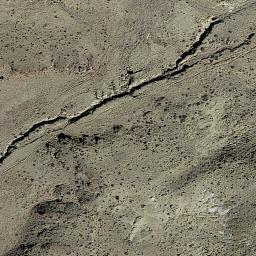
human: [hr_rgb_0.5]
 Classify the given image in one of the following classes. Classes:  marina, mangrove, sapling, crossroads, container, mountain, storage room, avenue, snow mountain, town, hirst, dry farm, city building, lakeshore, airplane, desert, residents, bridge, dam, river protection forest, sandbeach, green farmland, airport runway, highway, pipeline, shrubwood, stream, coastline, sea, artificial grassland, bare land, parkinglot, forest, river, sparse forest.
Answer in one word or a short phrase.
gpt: bare land